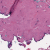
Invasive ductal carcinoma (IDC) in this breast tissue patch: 0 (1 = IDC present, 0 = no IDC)